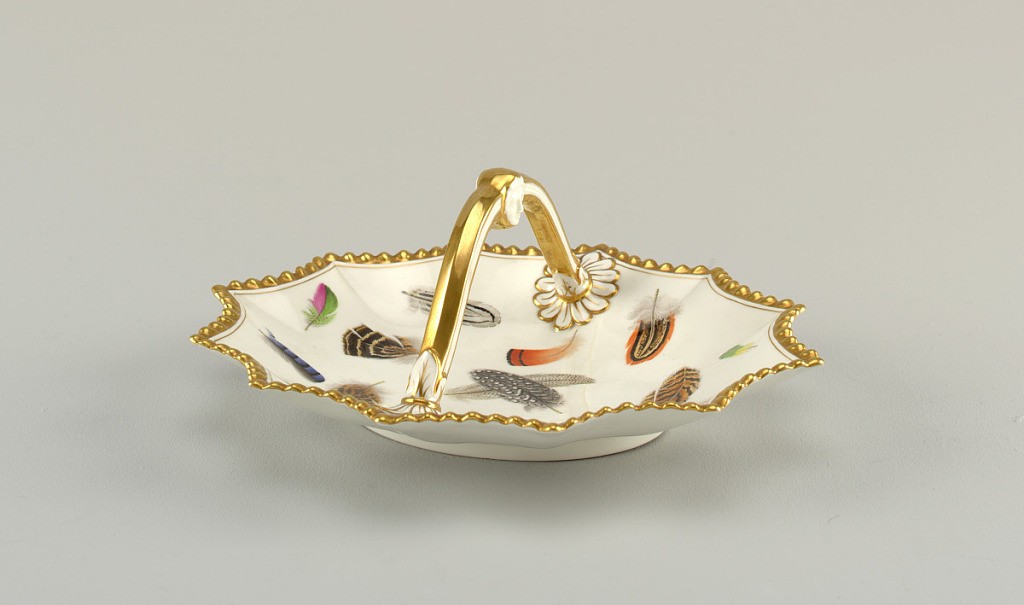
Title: Sweetmeats Dish
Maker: Royal Worcester, English, established 1751
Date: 1813–1840
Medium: soft paste porcelain, vitreous enamel, gold
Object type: dish
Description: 12-sided basket with scalloped edges. Gilded handle terminating in rosettes. Center decorated with representations of various brightly-colored feathers.